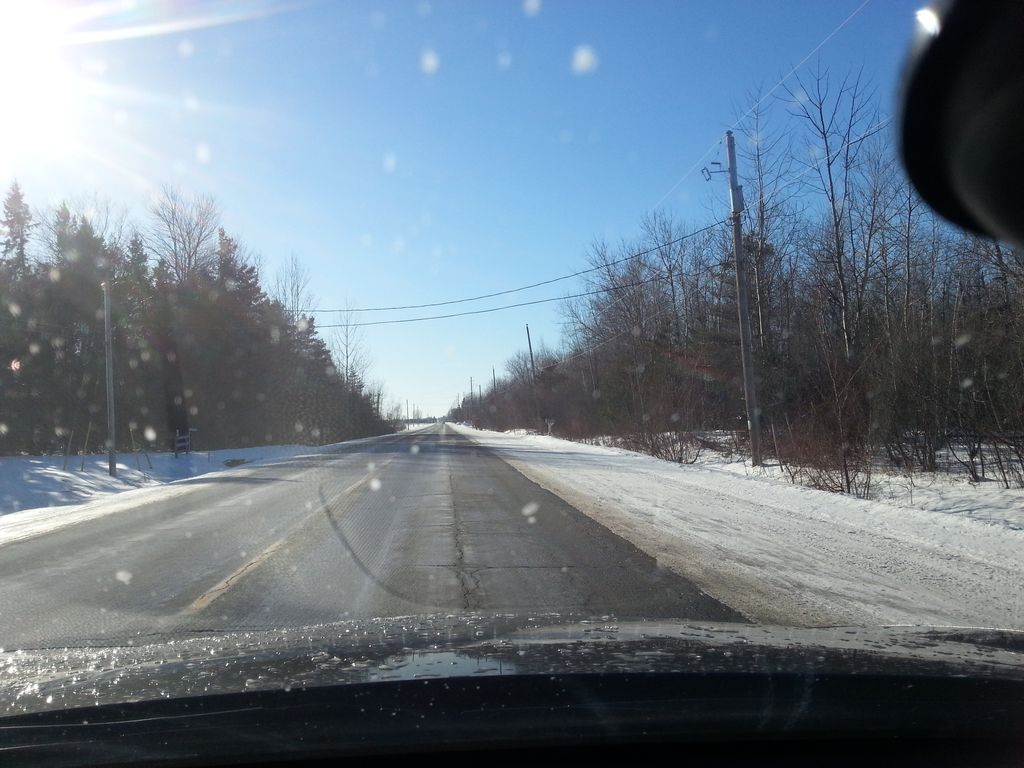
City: ottawa-gatineau